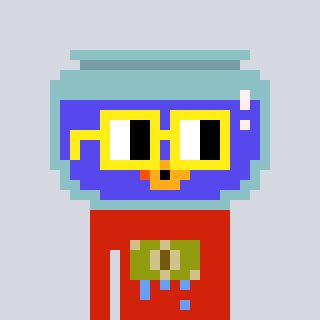
a pixel art character with square yellow glasses, a goldfish-shaped head and a red-colored body on a cool background